Question: Hey guys im trying to highlighting LEFT side of code between the selected brackets, but cant really find the solution in the settings... Can somebody help me out on this ?

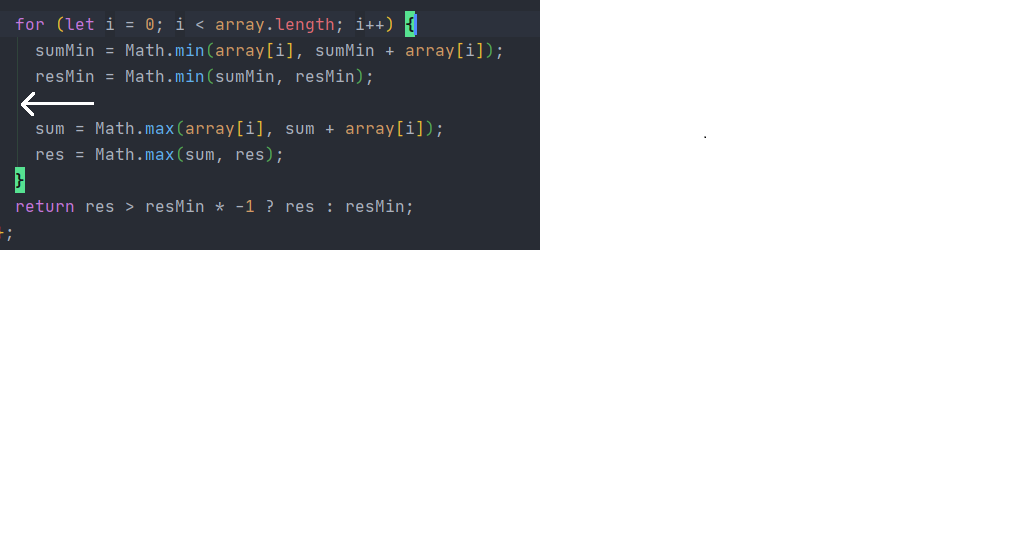
Answer: Settings (Preferences on macOS) | Editor | Color Scheme | General | Editor | Guides | Indent guide selected.
<URL>